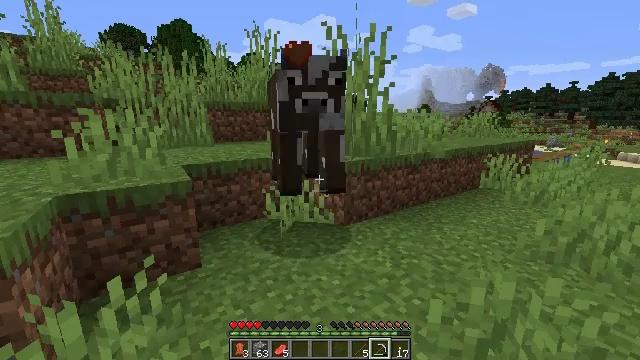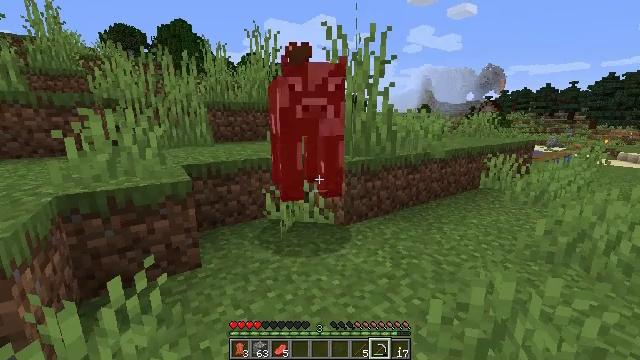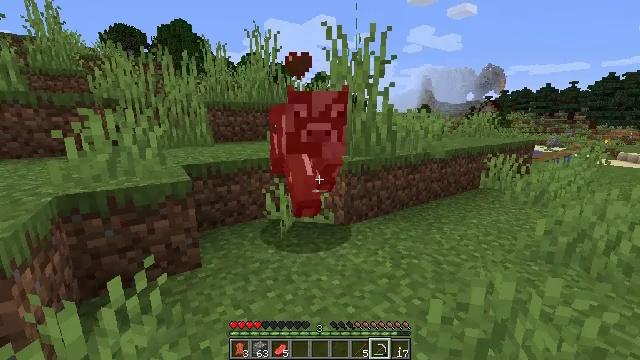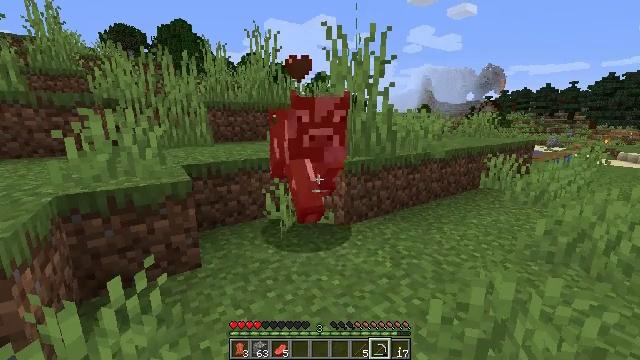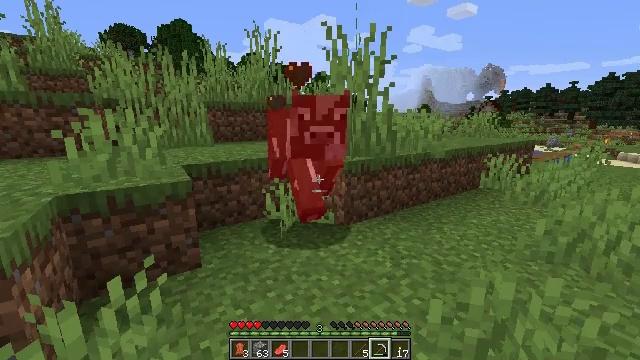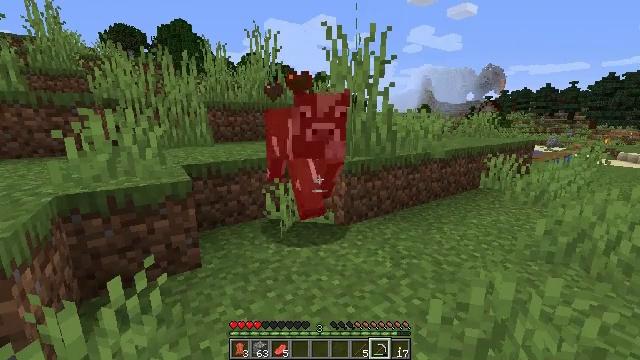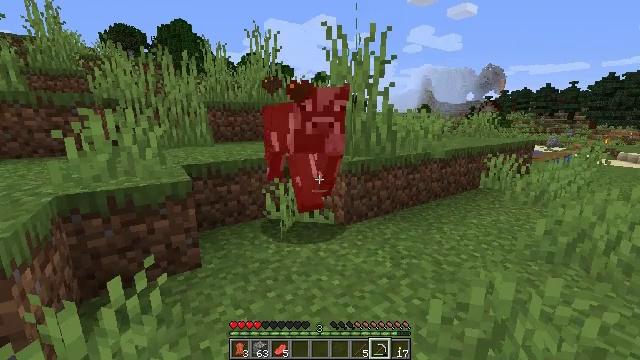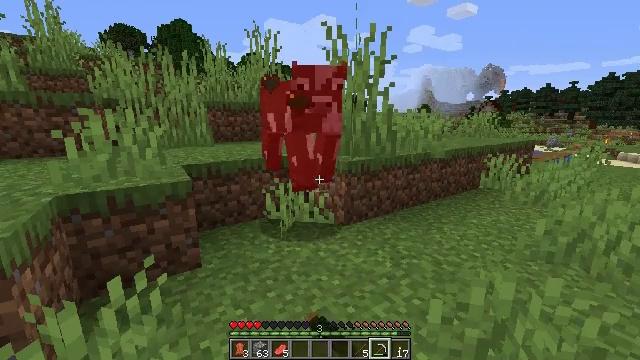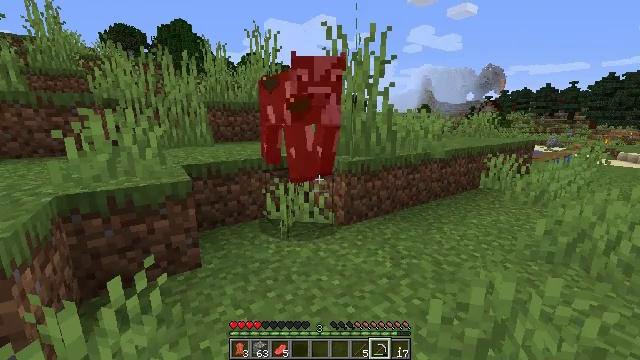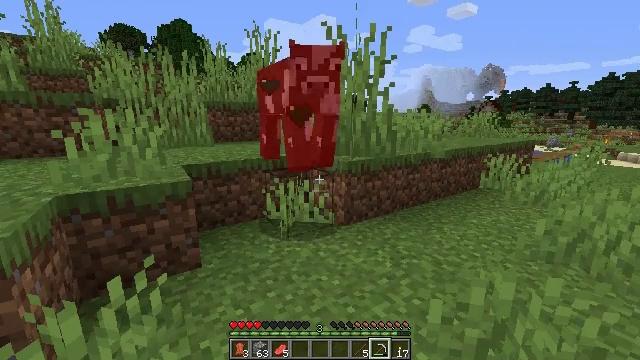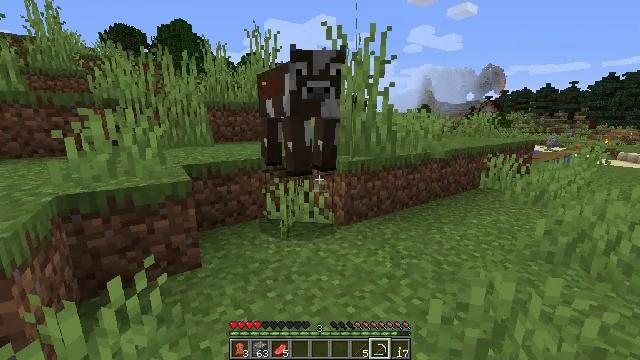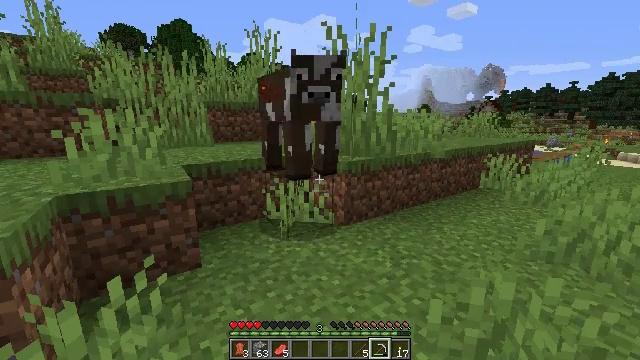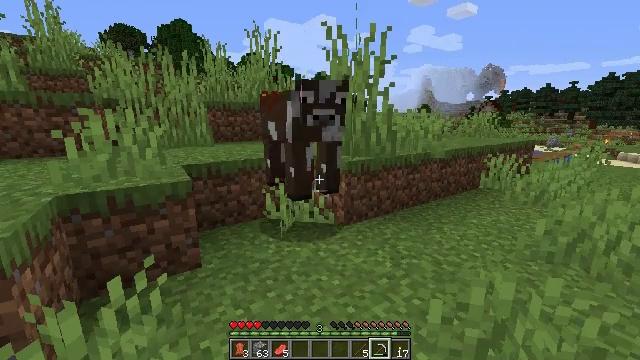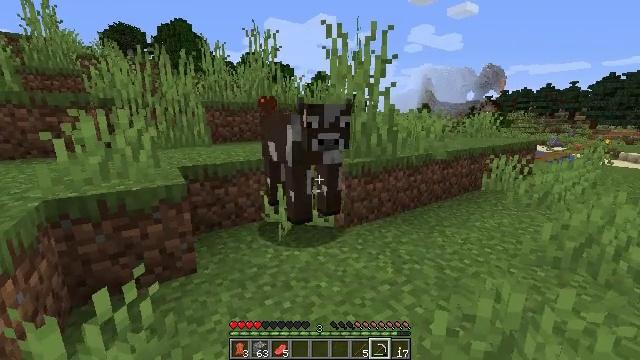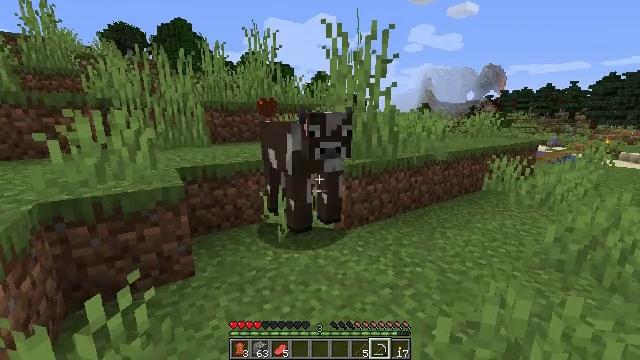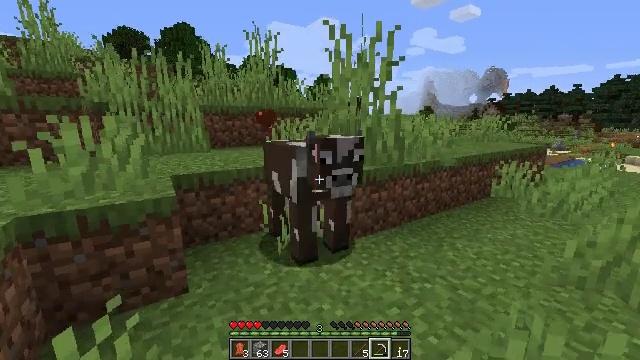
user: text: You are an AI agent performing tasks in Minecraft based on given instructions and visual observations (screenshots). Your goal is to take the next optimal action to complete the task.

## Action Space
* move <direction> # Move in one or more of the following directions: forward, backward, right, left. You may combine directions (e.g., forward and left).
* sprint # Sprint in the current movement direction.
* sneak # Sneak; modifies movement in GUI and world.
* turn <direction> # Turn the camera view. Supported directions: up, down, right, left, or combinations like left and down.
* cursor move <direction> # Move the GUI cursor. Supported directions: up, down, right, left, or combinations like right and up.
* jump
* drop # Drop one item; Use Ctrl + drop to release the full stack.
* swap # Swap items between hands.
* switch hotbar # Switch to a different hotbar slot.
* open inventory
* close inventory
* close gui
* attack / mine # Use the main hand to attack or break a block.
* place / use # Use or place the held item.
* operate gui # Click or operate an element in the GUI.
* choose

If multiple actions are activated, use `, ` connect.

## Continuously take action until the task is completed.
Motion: motion action
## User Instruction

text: Kill mobs.
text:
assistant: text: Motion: no_op
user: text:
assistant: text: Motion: no_op
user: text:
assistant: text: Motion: no_op
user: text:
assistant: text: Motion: no_op
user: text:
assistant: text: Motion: no_op
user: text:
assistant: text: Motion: attack / mine
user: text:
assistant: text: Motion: attack / mine
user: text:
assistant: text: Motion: attack / mine
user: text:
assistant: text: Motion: no_op
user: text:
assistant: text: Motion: no_op
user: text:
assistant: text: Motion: no_op
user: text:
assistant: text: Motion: no_op
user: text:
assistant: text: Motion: move forward
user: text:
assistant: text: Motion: move forward
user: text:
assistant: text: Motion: move forward
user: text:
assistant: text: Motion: move forward
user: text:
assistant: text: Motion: move forward
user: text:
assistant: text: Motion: move forward
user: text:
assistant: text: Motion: attack / mine
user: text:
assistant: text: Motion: attack / mine
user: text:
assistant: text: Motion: attack / mine
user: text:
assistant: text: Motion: turn down, attack / mine
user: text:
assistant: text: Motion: turn right and down
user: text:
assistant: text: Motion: no_op